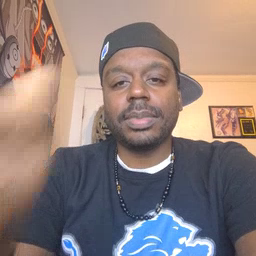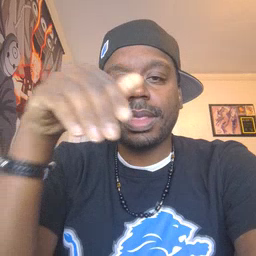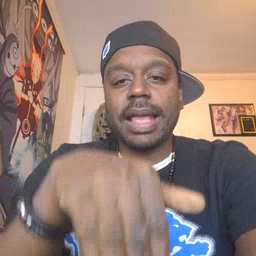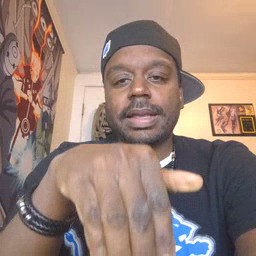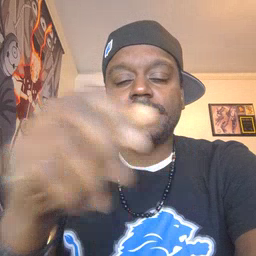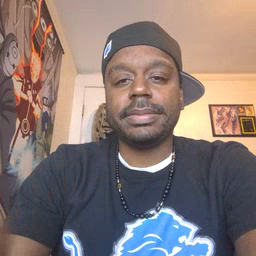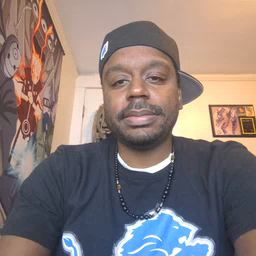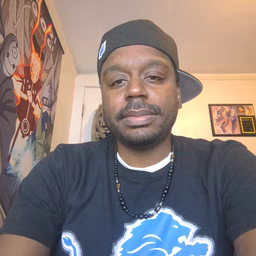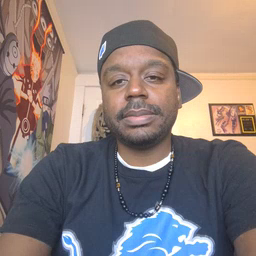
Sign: night